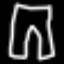
Label: pants